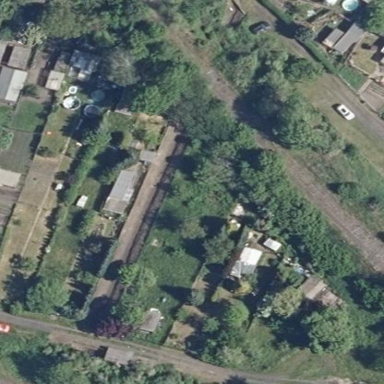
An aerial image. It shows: Allotments area.